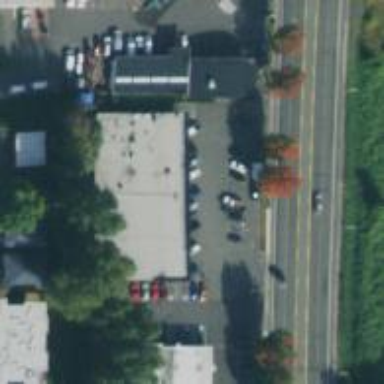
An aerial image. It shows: Convenience shop.